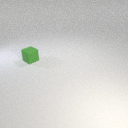
small green rubber cube